Question: I have a menu on the left side of my page and the content on the rest of the page. I have a dark, textured background so I want a semi-transparent background for the leftmenu div and a semi-transparent background for the content div. However, it seems like the body div is overlapping the menu div and stacking its transparency and also making the content of the menu div transparent.
I would rather have a space between the two sections. Could someone take a look at my code and offer a suggestion?
I have some code listed below but take a look at the jsfiddle to get the full picture.
<URL>
CSS:
'''
#body{
padding-left:2px;
width: 85%;
position: relative;
background-color:rgba(0,0,0,0.6);
}
#leftside {
float: left;
width: 15%;
height: 100%;
}
'''
HTML:
'''
<div><span id="leftside">
<ul class="leftmenu">
<li class="leftmenu"><a href="index.php">Home</a></li>
<li class="leftmenu"><a href="projects.php">Projects</a></li>
<li class="leftmenu"><a href="resume.php">Resume</a></li>
<li class="leftmenu"><a href="contact.php">Contact</a></li>
</ul></span>
</div>
<div id="body">
Content here...
</div>
'''
Here's what I'm attempting to accomplish:

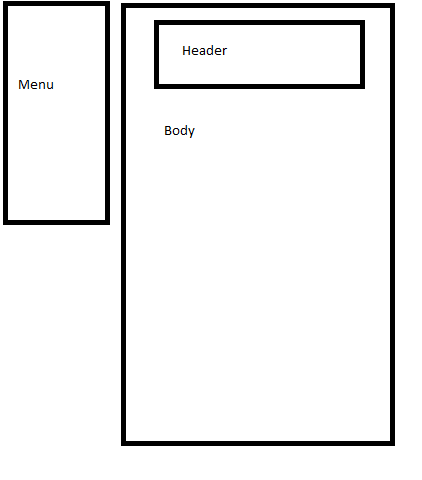
Answer: The best way would be to put the menu, and the body into the same parent div, then 'float:left;' the body so it shows up beside the menu.
Don't forget to set a width to both elements, because if '#body''s width is bigger than space available on the page, it will show up under the menu.